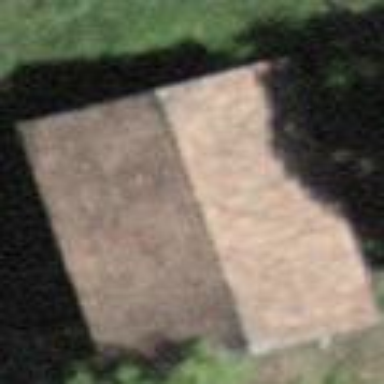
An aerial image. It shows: Rural barn.